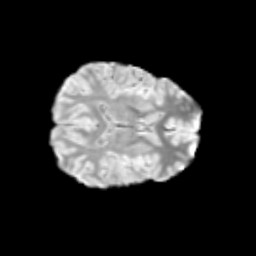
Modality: T2w
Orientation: axial
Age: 13
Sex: female
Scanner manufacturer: siemens
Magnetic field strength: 3 T
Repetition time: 3.8 s
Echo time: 0.07 s